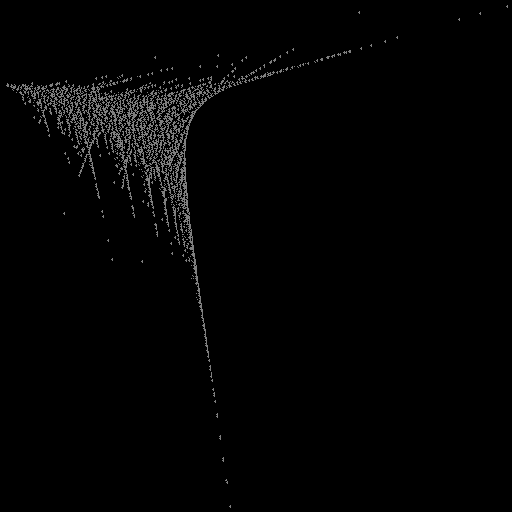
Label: umbrellafern